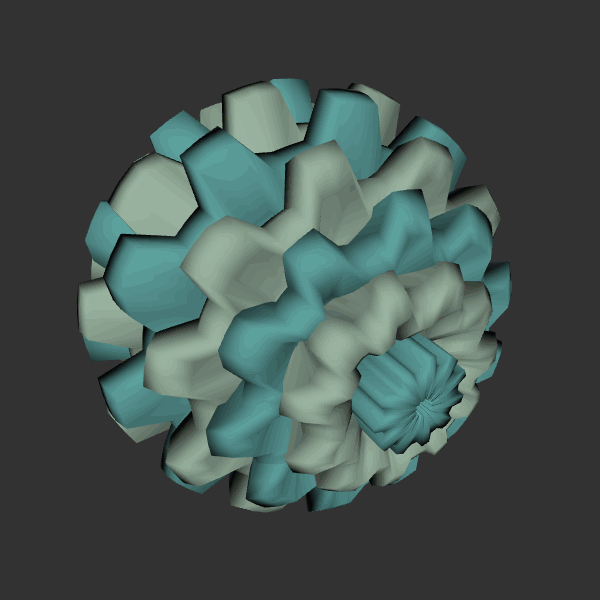
Background: dark